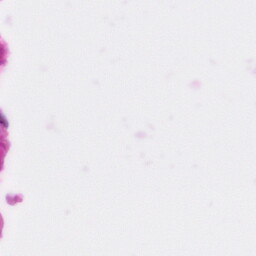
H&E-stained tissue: Pancreatic